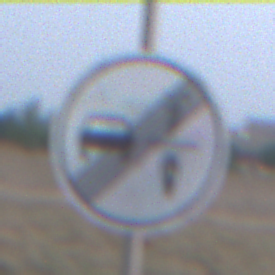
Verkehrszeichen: EndeVerbotUeberholenEinspurigeFahrzeuge
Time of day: SunriseSunset
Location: Outdoor (Nature)
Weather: Overcast
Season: NotSpecified
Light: Natural